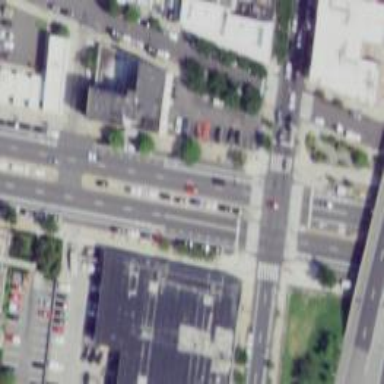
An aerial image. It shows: Marked road crossing with pedestrian island.